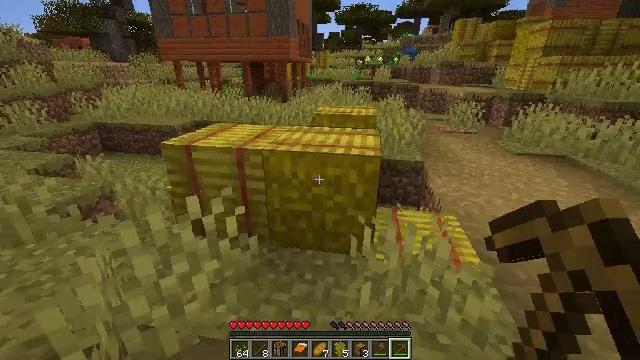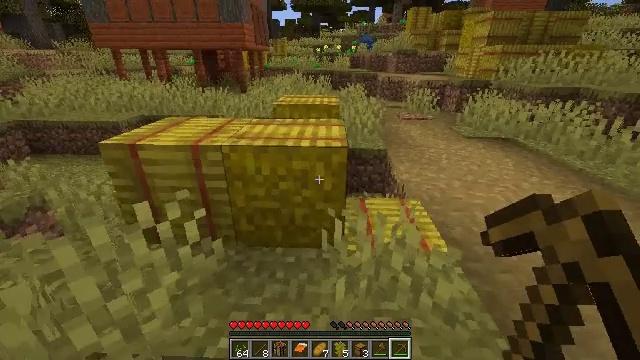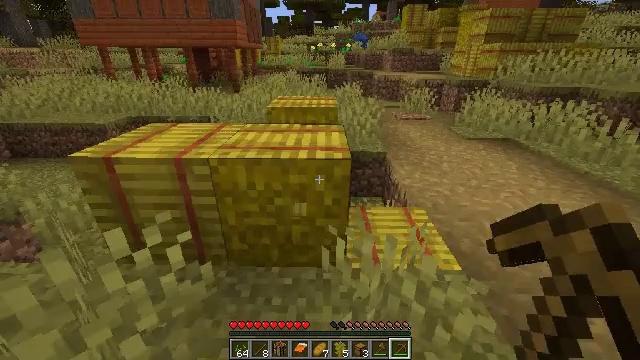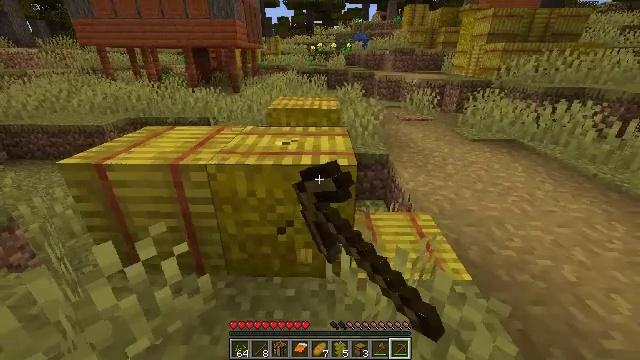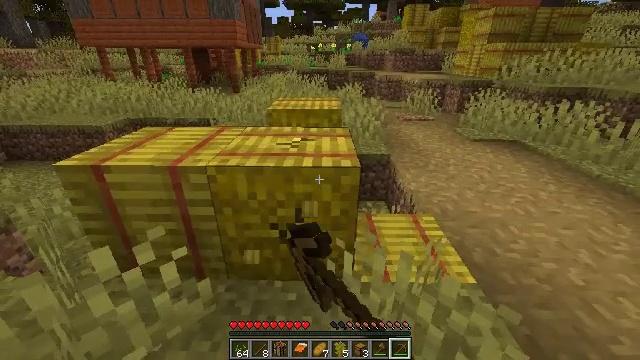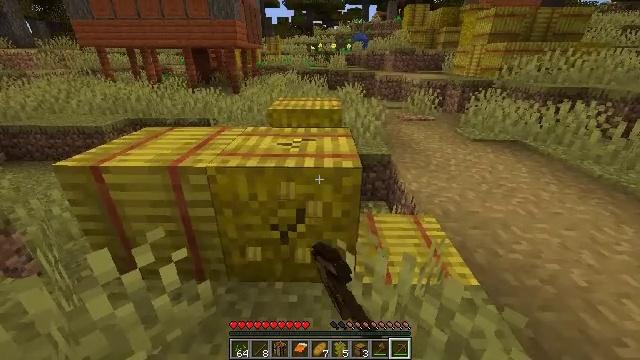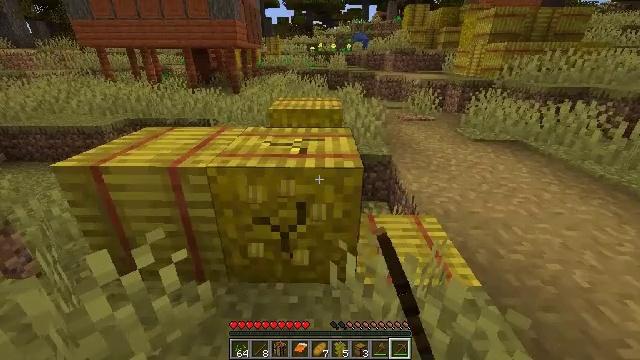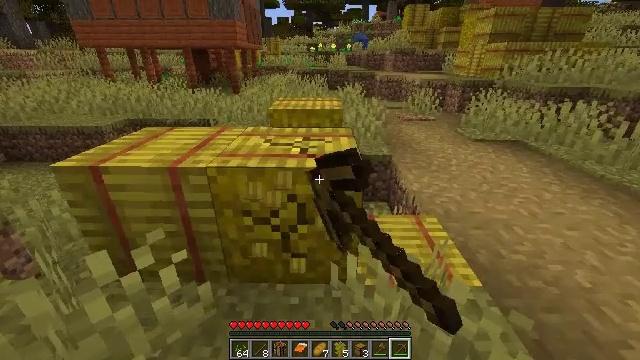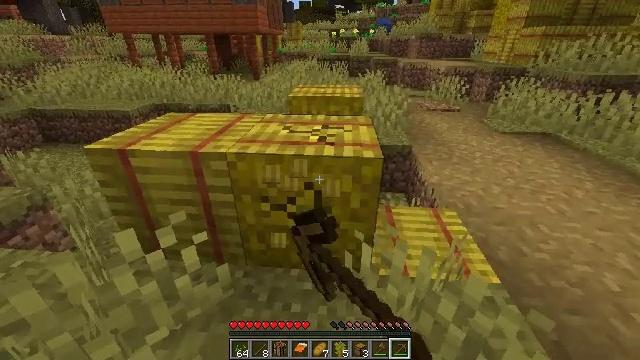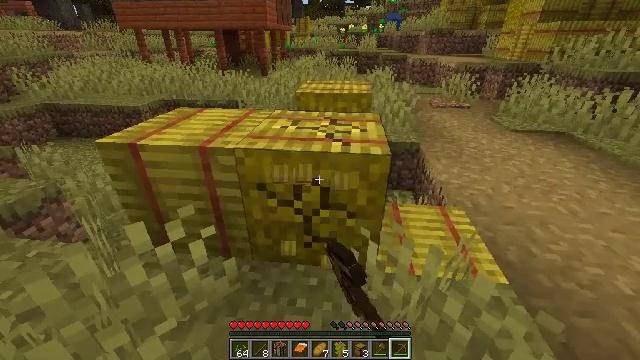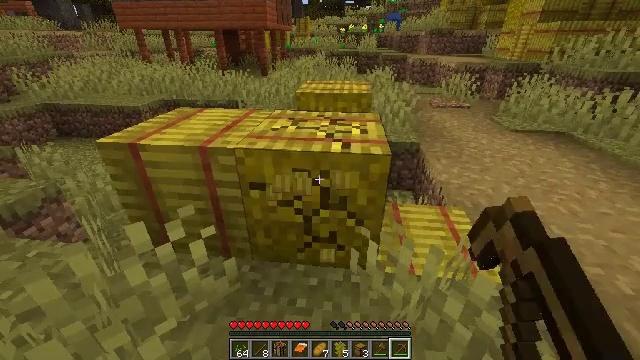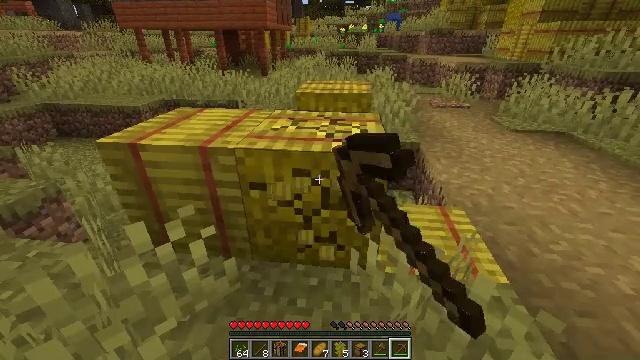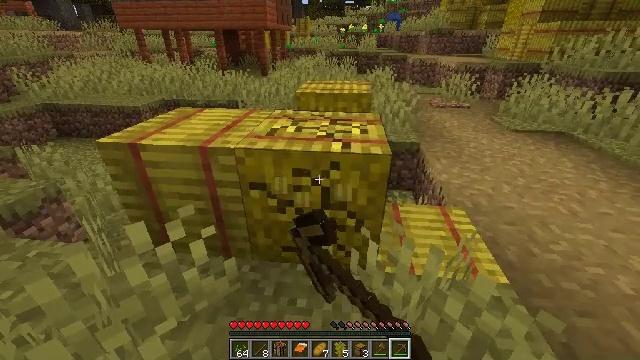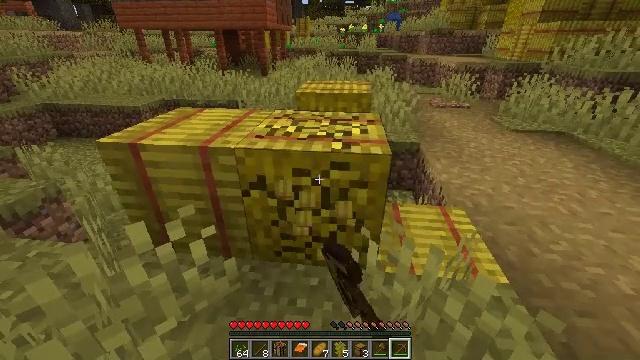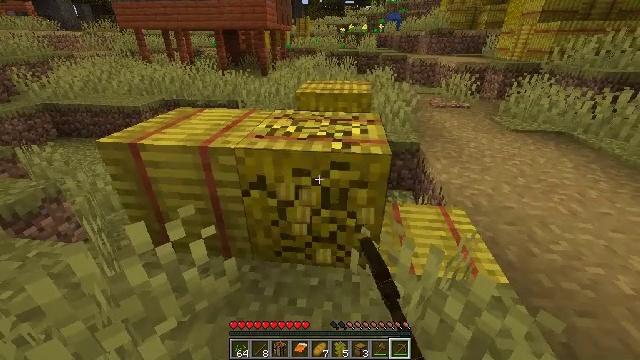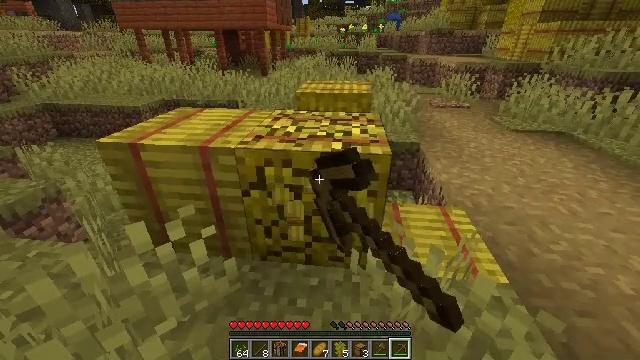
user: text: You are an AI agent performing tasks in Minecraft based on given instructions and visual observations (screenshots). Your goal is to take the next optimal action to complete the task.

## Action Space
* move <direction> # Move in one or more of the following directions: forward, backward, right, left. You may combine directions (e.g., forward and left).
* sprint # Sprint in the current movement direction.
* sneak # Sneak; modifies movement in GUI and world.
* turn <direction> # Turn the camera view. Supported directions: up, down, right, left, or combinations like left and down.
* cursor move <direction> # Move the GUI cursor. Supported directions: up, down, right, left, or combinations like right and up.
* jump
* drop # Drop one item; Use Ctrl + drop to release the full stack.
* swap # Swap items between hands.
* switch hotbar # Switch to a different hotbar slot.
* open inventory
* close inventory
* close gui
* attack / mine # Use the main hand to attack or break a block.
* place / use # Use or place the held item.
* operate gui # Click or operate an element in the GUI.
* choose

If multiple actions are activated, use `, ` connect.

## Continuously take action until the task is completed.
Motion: motion action
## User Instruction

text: Gather hay blocks from the farm.
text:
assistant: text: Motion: move forward, turn right and down
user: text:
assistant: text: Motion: turn right, attack / mine
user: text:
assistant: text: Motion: attack / mine
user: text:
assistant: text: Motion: attack / mine
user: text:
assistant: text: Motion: attack / mine
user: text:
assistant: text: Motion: attack / mine
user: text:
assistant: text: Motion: attack / mine
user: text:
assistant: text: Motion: turn left and down, attack / mine
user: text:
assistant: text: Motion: turn left, attack / mine
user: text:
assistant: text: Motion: attack / mine
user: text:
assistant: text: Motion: attack / mine
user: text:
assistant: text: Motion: attack / mine
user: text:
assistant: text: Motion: attack / mine
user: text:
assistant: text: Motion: attack / mine
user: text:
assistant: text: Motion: attack / mine
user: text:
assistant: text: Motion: attack / mine
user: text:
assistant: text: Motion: attack / mine
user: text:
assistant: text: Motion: attack / mine
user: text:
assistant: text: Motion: attack / mine
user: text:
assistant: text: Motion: attack / mine
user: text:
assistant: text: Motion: attack / mine